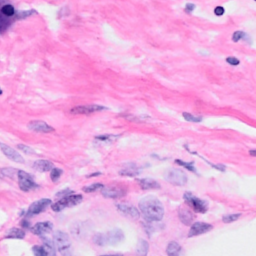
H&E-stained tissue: Breast